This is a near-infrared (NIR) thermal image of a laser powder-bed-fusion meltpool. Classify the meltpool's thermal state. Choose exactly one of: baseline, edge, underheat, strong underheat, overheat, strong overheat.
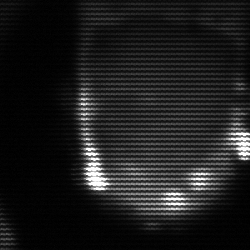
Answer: baseline